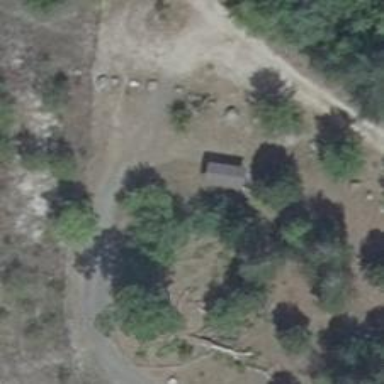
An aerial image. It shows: Picnic shelter providing place for individuals to seek refuge.